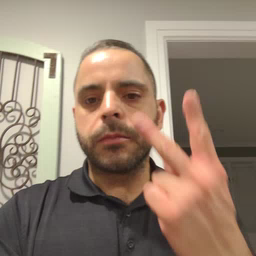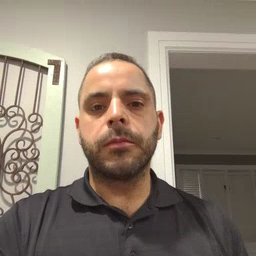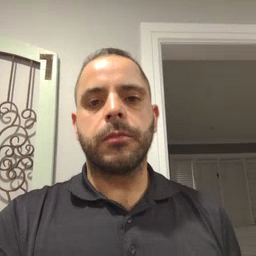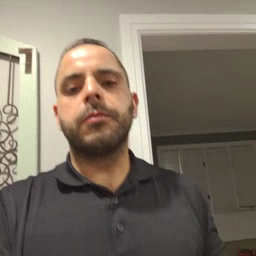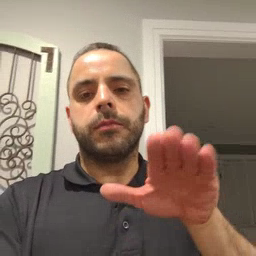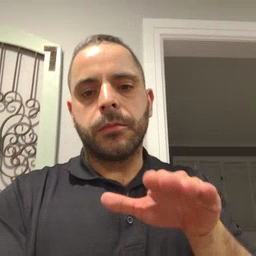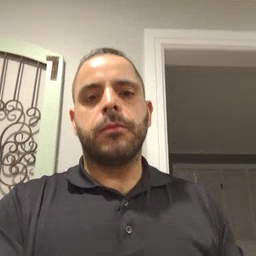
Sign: child